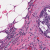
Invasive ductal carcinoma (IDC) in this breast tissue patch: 0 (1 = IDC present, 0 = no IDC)